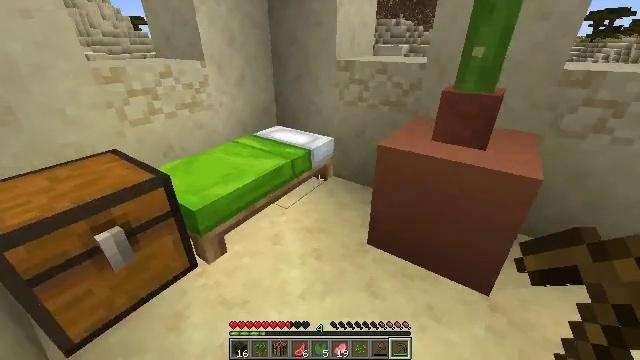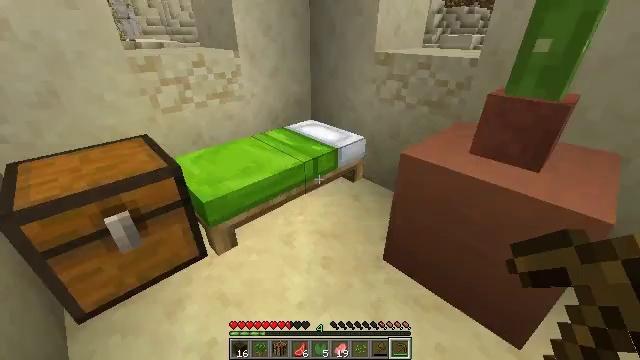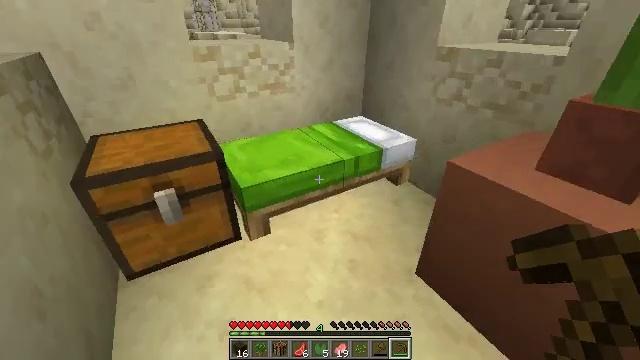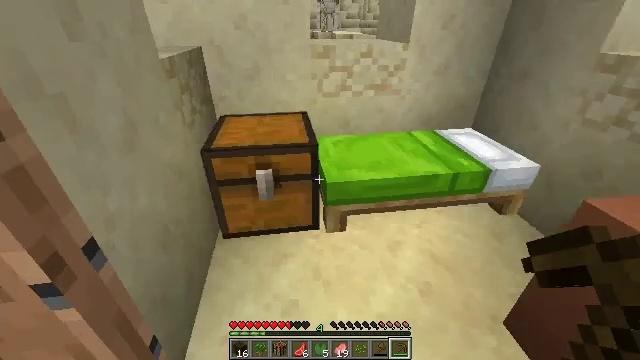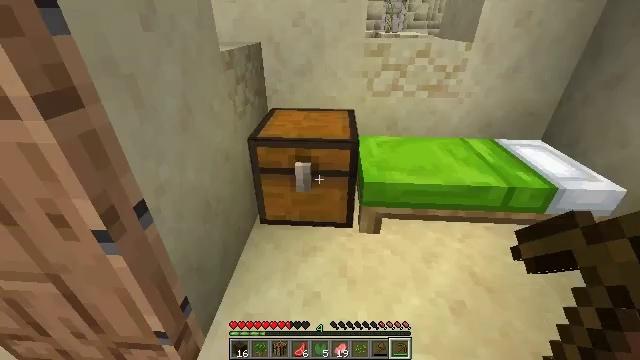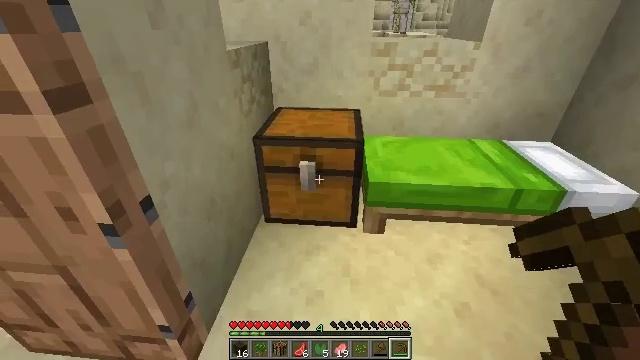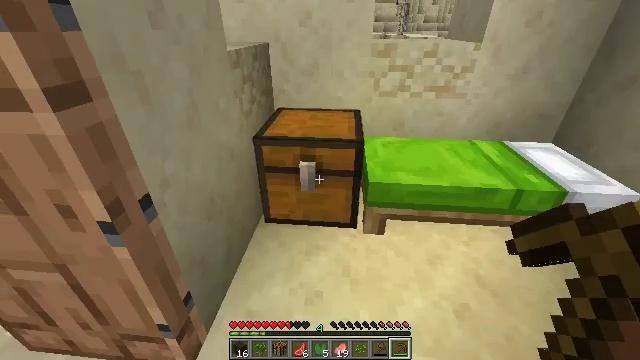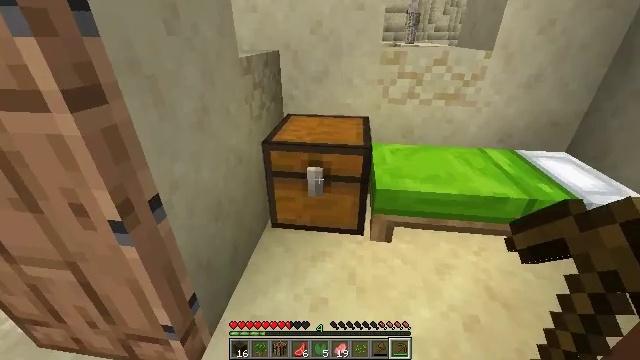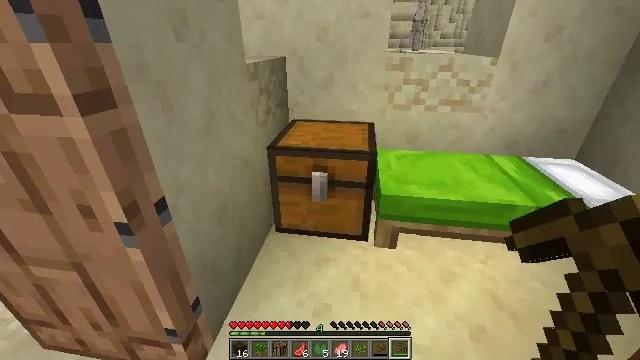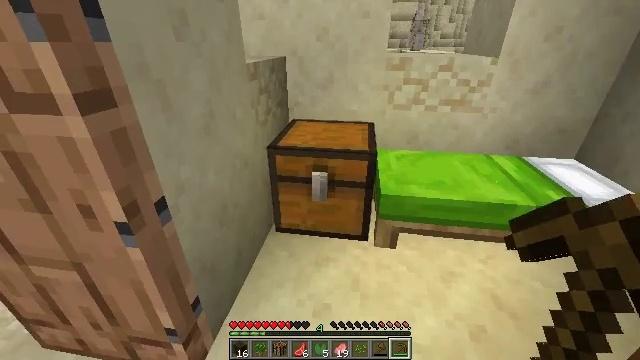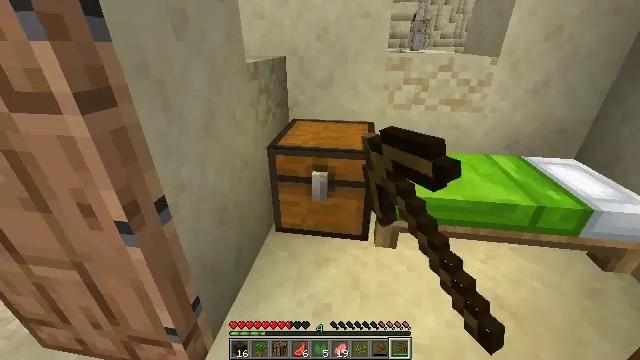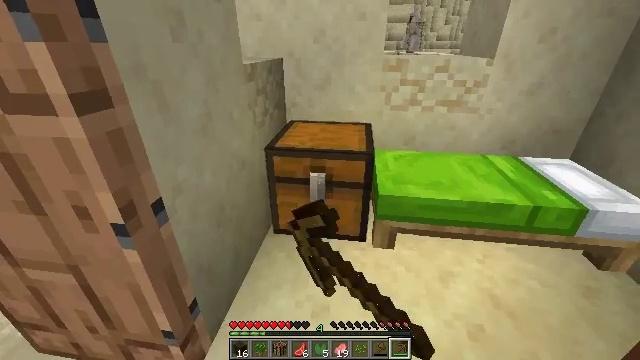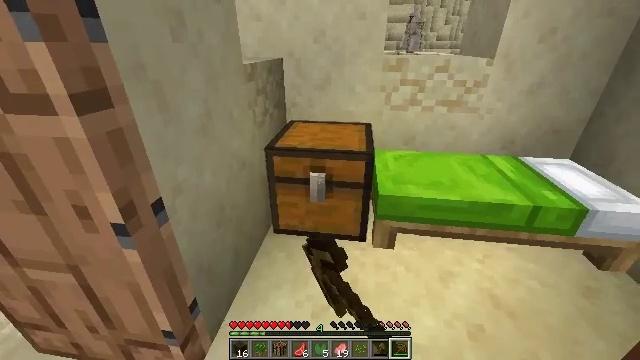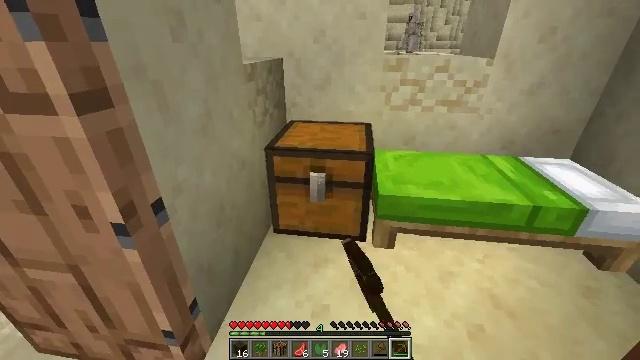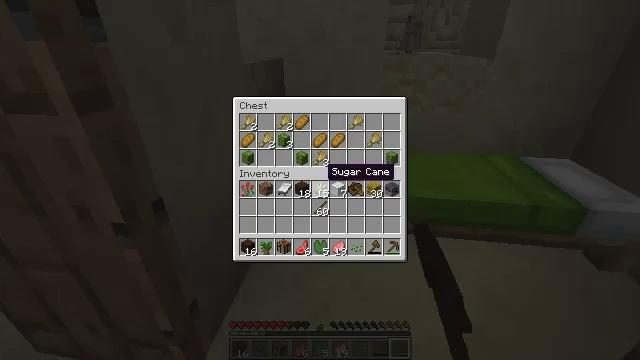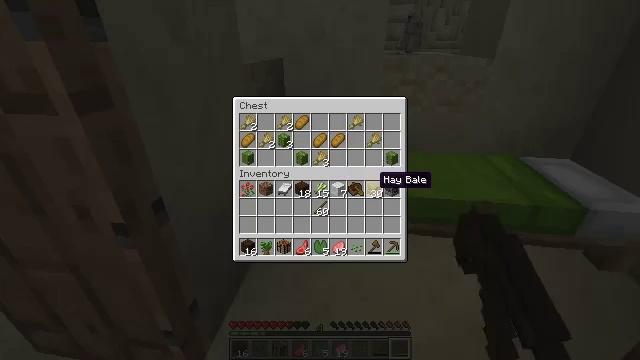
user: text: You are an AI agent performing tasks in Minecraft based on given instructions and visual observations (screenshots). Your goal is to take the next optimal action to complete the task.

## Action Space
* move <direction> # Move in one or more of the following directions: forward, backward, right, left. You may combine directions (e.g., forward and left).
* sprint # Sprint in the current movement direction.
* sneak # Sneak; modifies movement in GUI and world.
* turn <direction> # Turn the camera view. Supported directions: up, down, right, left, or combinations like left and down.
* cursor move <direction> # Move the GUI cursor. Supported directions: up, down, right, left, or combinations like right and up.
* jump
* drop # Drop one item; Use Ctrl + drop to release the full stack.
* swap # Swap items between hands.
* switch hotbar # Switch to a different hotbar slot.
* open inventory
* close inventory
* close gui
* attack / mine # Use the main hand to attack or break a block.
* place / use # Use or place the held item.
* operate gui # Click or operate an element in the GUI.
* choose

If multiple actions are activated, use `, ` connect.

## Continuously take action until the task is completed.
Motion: motion action
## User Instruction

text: Break the potted cactus to collect it.
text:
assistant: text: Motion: move forward and move right, turn left and down
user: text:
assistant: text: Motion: turn left and down
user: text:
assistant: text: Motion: turn left
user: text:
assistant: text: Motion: turn left
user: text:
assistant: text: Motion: turn left
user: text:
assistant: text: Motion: no_op
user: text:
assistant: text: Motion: turn left and up
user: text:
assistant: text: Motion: turn left and up
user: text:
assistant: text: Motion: use / place
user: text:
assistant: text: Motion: use / place
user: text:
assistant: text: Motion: use / place
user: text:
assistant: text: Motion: no_op
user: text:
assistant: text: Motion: no_op
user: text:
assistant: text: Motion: open gui
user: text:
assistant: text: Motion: cursor move right and down
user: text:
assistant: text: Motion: no_op
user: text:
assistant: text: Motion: no_op
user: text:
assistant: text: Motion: no_op
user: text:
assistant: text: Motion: no_op
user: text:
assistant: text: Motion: no_op
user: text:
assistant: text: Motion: no_op
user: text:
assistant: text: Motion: cursor move left and up
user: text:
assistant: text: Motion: cursor move left and up
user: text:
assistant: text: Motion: cursor move left and up
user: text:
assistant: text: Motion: cursor move left and up
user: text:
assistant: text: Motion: no_op
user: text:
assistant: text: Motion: sneak
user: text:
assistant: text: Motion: sneak, operate gui
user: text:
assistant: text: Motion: sneak, operate gui
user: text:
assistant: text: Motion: sneak, operate gui